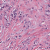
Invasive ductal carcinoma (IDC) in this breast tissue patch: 1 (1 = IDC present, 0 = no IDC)